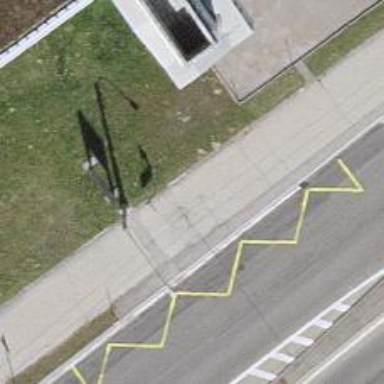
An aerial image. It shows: Bus stop with platform for public transport.